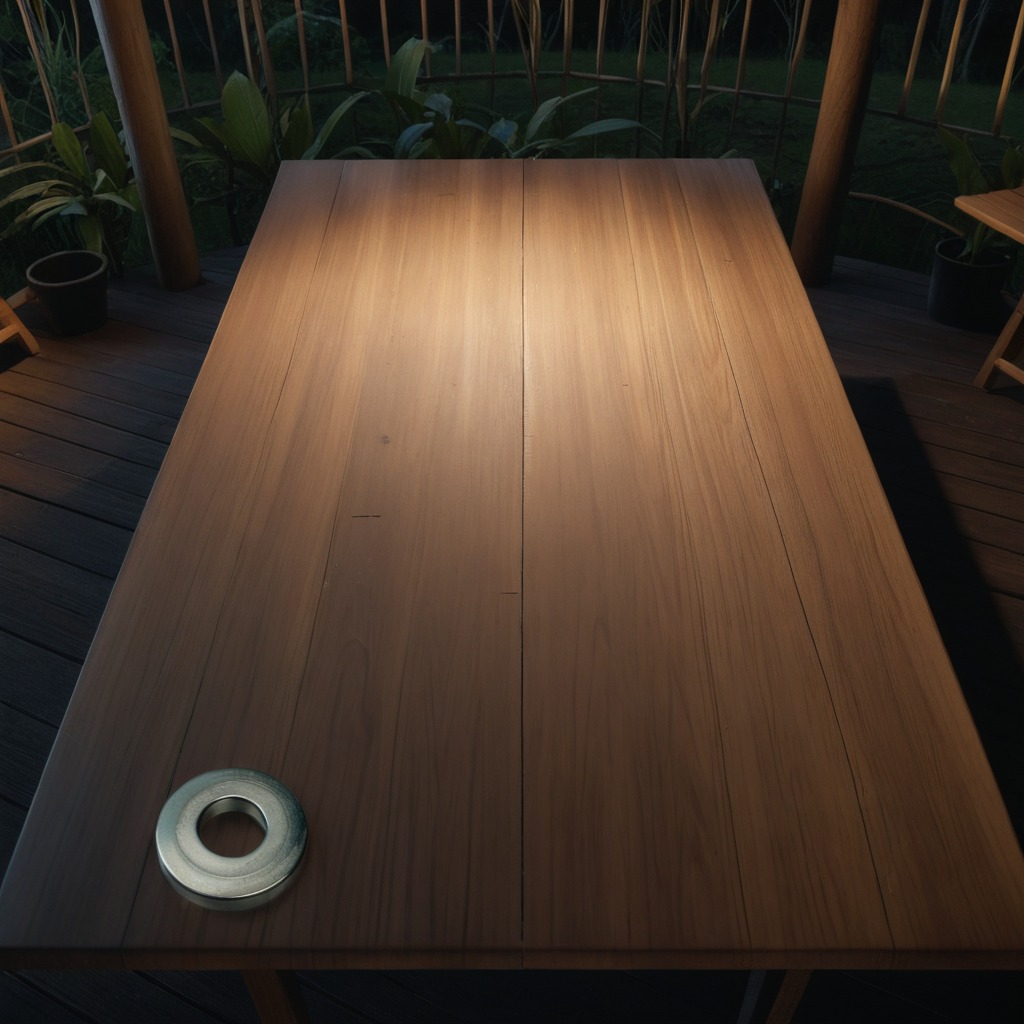
A flat metal washer is lying on a wooden table inside a jungle field workshop tent at night.